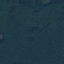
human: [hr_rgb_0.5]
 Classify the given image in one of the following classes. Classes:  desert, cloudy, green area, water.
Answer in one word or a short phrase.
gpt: green area